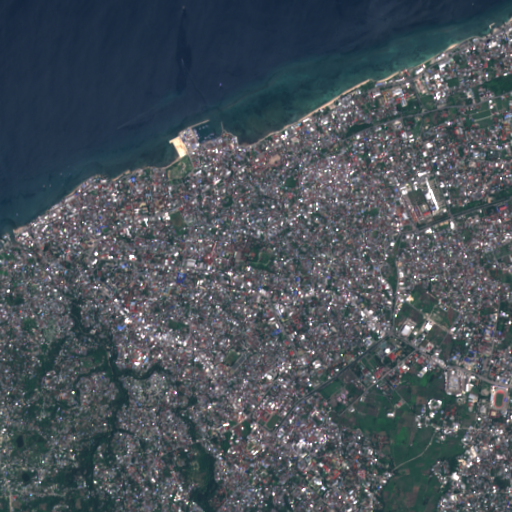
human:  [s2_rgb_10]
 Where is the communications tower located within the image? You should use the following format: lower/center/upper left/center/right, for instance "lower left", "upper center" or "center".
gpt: The communications tower is located in the lower center of the image.
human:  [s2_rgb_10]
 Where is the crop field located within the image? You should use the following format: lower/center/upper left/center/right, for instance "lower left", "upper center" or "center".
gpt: The crop field is located in the lower of the image.
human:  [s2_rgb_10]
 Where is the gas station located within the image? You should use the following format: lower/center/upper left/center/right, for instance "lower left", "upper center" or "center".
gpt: The gas station is located in the center right of the image.
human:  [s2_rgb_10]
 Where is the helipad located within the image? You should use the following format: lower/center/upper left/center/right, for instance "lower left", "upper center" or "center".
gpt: The helipad is located in the lower right of the image.
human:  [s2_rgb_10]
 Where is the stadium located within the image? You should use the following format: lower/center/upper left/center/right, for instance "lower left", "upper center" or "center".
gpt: The stadium is located in the lower right of the image.
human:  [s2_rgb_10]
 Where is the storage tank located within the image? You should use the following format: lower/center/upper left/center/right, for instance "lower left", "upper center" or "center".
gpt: The storage tank is located in the center of the image.
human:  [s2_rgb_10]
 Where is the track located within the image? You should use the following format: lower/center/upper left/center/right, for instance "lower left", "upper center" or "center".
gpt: The track is located in the lower right of the image.
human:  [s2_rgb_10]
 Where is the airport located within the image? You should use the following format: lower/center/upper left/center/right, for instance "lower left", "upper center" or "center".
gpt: There is no airport in the image.